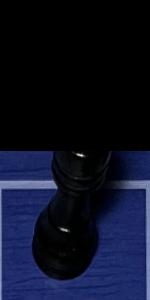
Label: Rook_Black